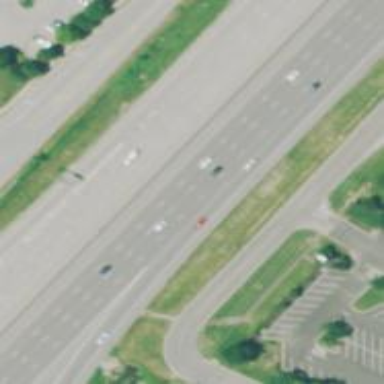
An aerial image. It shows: Motorway junction.